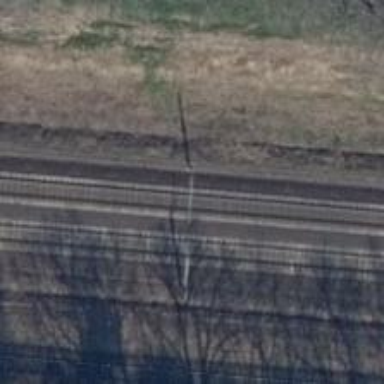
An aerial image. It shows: Milestone along the railway track with catenary mast.